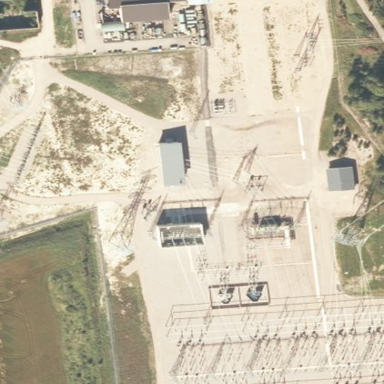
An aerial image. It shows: Transmission level substation.